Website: macys
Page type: billing-address
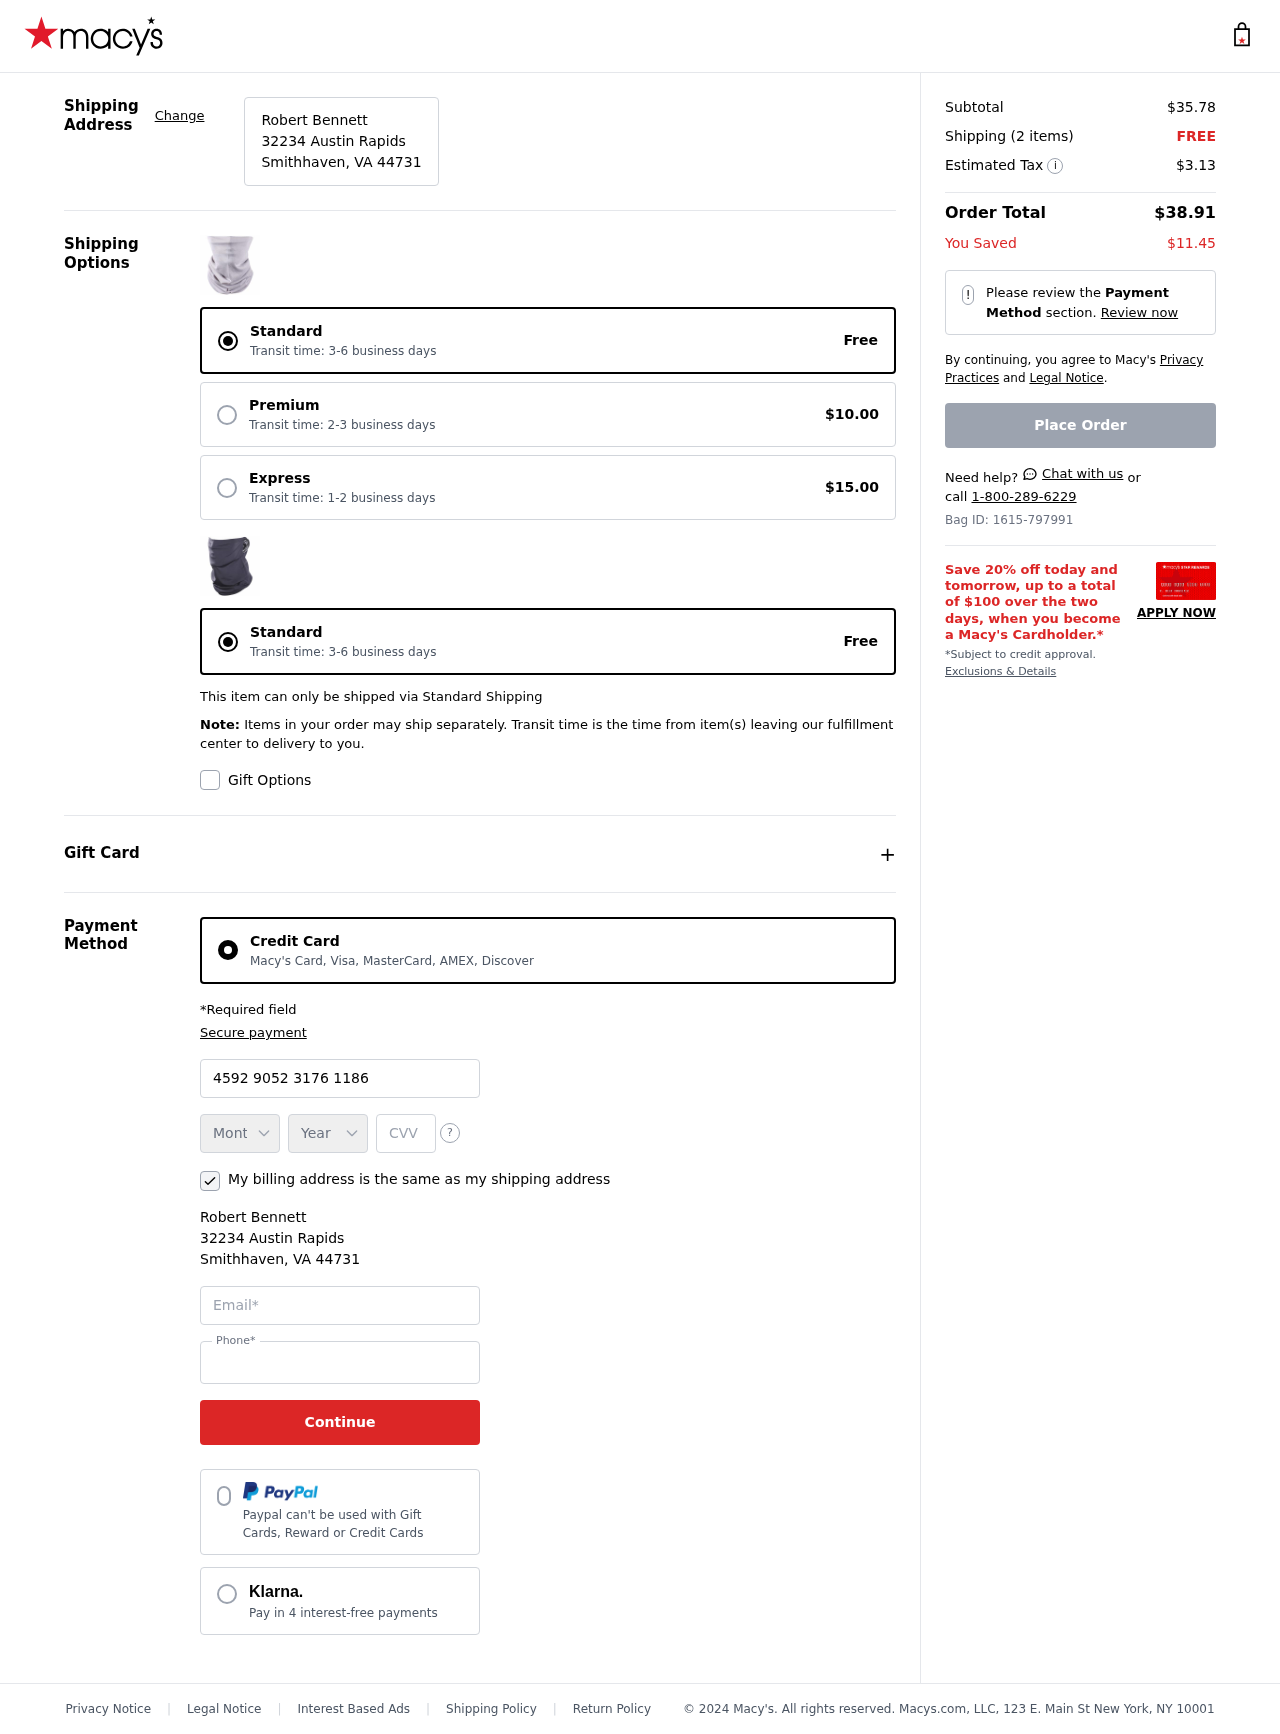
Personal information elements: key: PII_CARD_CVV
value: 591
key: PII_CARD_EXPIRY_MONTH
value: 12
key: PII_CARD_EXPIRY_YEAR
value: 29
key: PII_CARD_NUMBER
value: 4592 9052 3176 1186
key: PII_CITY_STATE_ZIP
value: Smithhaven, VA 44731
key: PII_EMAIL
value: robertbennett@yahoo.com
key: PII_FULLNAME
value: Robert Bennett
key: PII_PHONE
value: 8542677378
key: PII_STREET
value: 32234 Austin Rapids
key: PII_FULLNAME2
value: Robert Bennett
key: PII_STREET2
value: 32234 Austin Rapids
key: PII_CITY_STATE_ZIP2
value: Smithhaven, VA 44731
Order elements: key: ORDER_SUBTOTAL
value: $35.78
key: ORDER_NUM_ITEMS
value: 2
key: ORDER_SHIPPING_COST
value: FREE
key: ORDER_TAX
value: $3.13
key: ORDER_TOTAL
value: $38.91
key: ORDER_SAVINGS
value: $11.45
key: ORDER_ID
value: Bag ID: 1615-797991